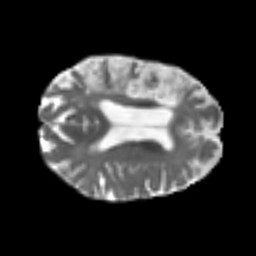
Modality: T2w
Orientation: axial
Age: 65
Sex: female
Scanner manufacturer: siemens
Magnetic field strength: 3 T
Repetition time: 4.999 s
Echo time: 0.07946 s